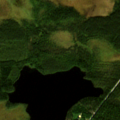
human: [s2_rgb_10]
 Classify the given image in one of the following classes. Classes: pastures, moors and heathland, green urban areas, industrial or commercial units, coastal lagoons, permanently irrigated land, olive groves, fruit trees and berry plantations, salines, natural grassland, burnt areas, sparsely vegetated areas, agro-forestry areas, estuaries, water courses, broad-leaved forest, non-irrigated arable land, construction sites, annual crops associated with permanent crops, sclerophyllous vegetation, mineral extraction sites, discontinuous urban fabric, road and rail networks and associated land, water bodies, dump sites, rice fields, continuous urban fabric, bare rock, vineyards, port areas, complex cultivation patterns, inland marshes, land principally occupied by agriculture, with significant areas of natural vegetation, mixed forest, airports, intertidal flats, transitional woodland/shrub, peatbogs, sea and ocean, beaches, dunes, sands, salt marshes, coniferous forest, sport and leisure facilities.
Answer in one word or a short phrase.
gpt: coniferous forest, transitional woodland/shrub, peatbogs, water bodies